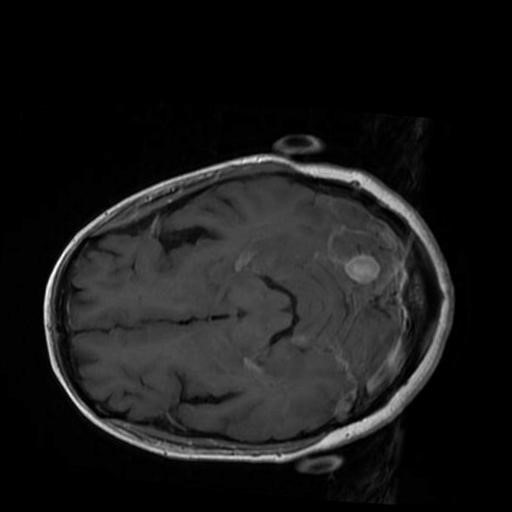
Label: brain_menin